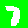
Digit: 7